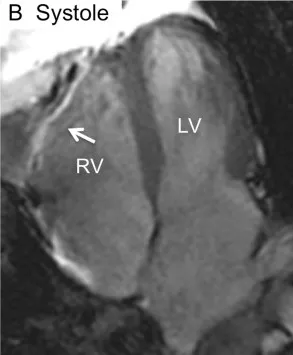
Systole The images show poor contraction of the right ventricle (RV) free wall (arrows in A and B), but normal contraction of the left ventricle (LV).
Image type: radiology (mri)